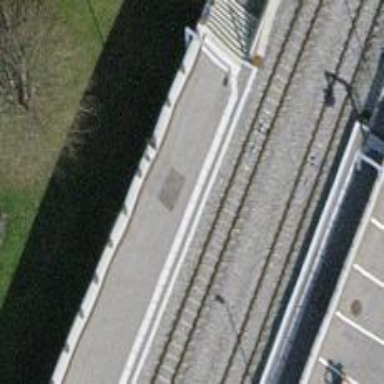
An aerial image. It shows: Narrow gauge railway with electrified contact lines.